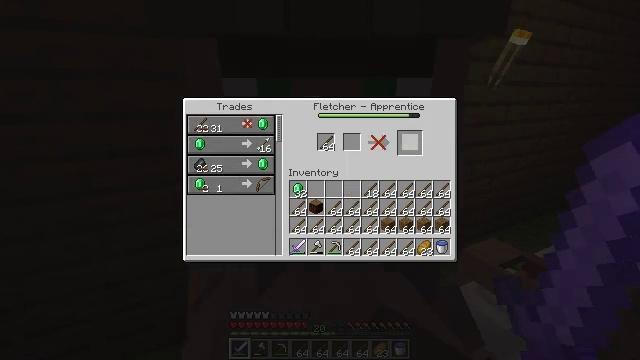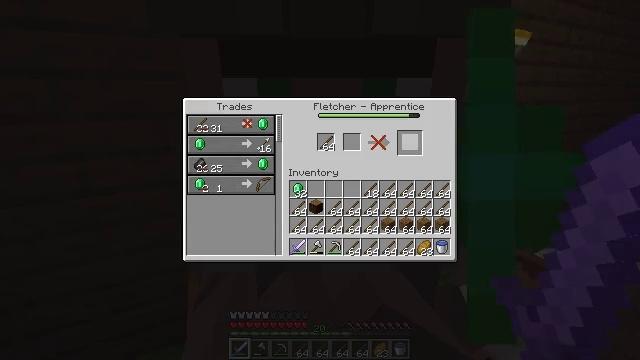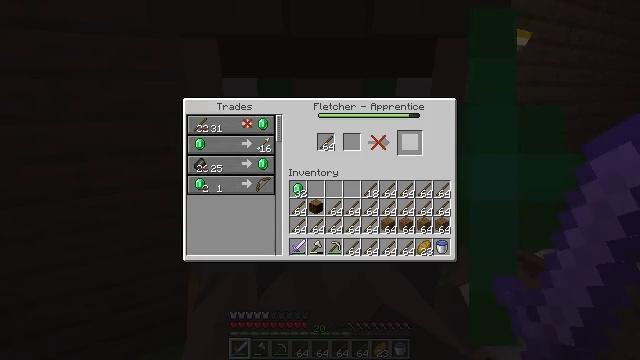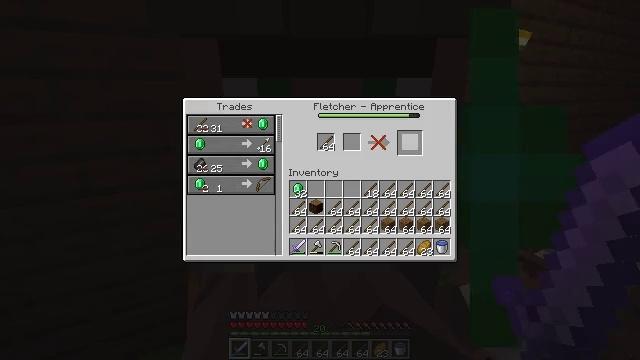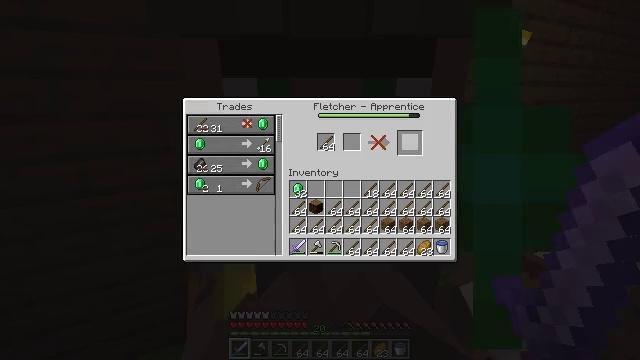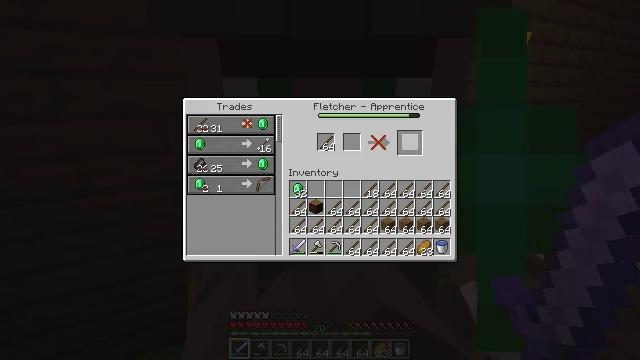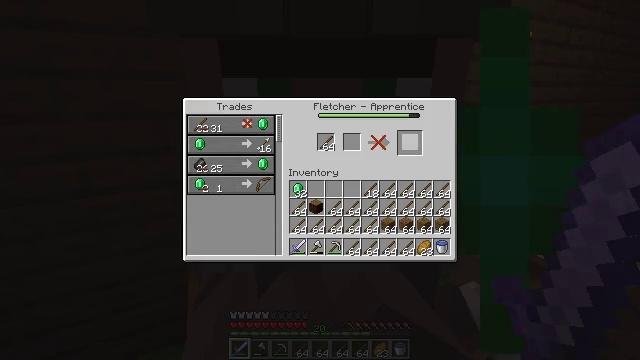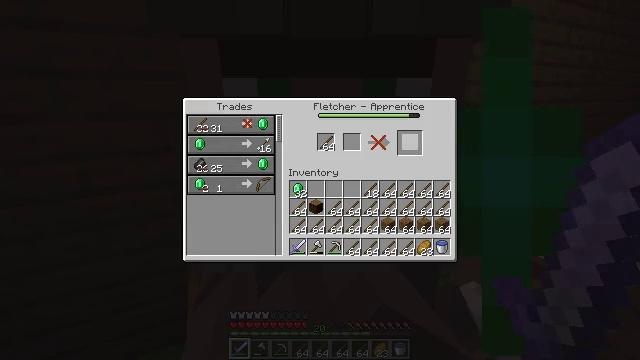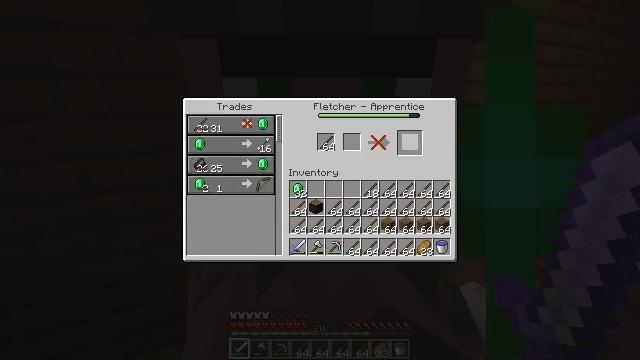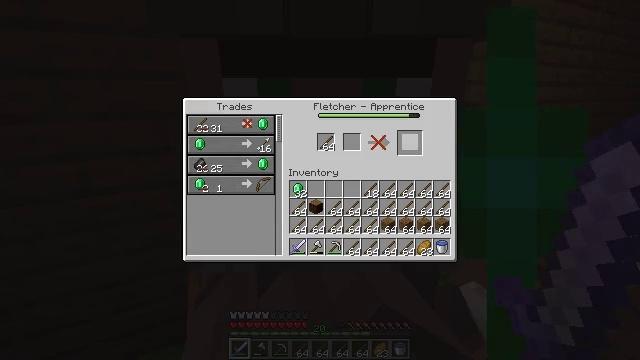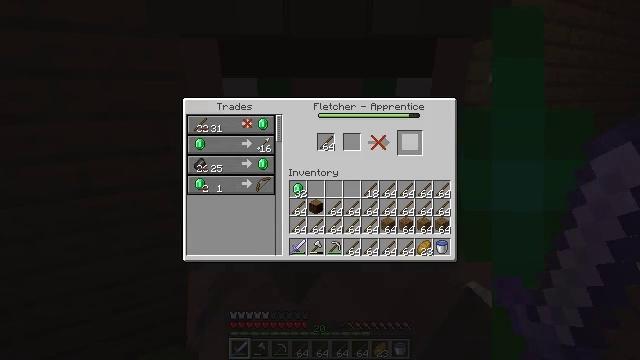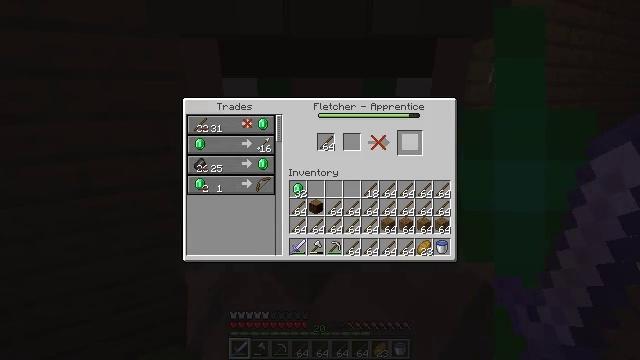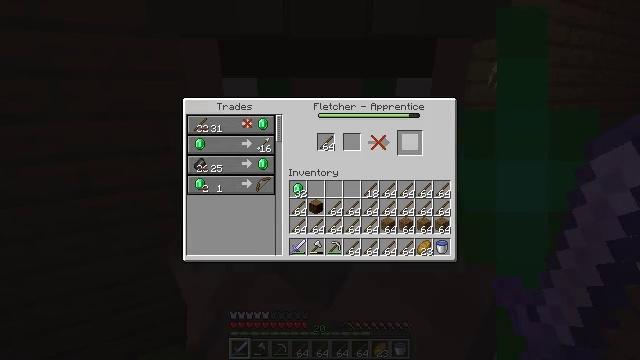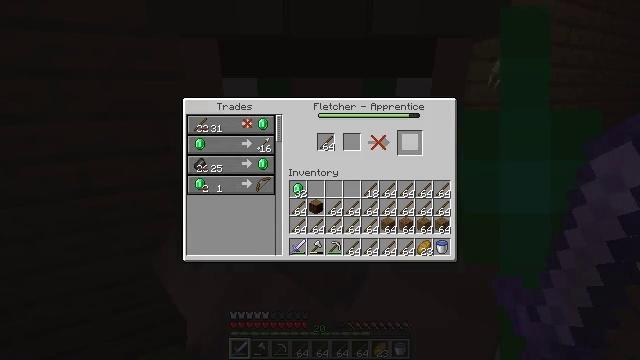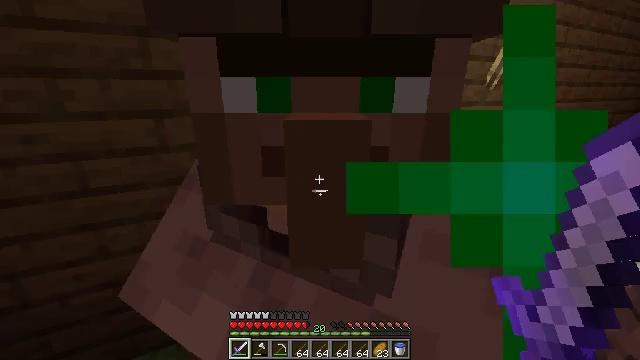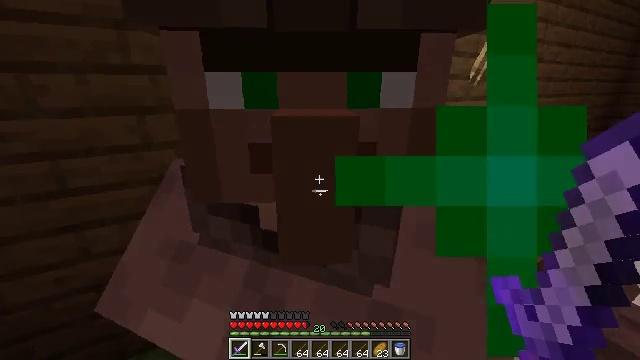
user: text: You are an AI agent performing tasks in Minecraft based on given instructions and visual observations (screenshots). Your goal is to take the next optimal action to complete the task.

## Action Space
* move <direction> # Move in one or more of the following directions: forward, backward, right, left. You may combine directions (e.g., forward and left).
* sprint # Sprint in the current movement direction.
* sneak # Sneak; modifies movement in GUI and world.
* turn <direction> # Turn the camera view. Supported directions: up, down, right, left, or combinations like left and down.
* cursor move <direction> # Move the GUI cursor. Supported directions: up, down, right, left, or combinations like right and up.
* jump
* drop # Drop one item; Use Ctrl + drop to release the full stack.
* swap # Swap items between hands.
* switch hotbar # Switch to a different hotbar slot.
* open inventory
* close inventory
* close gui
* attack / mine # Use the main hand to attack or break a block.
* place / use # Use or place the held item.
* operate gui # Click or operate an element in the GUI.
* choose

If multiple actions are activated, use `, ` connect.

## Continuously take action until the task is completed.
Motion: motion action
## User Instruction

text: Break the white bed to relocate it.
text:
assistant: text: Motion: sneak, operate gui, jump, open gui
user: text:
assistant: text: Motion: sneak, operate gui
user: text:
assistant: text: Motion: sneak, operate gui, jump
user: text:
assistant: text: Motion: sneak, jump
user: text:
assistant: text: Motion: sneak
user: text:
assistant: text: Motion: sneak, operate gui
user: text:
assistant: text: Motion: sneak, operate gui, jump
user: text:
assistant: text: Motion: sneak, operate gui, jump
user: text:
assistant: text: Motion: sneak
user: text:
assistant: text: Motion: sneak
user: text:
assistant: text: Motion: sneak, jump
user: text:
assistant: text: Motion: sneak, jump
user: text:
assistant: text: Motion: sneak
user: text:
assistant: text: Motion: sneak
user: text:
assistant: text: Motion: turn right, close gui
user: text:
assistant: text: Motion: turn right and down, open inventory
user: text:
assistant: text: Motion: turn right and down
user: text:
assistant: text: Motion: turn right and down
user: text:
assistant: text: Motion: move right, turn right and down
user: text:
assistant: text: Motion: move right, turn right
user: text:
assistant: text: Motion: move right
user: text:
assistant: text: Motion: move forward and move right
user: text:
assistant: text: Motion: move forward and move right
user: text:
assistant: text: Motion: move forward and move right
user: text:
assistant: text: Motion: move forward and move right, turn left and down
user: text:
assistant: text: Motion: move forward and move right, turn left and down
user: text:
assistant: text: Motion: turn left and down
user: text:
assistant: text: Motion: turn left
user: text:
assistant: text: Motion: turn left
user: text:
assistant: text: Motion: turn left and down